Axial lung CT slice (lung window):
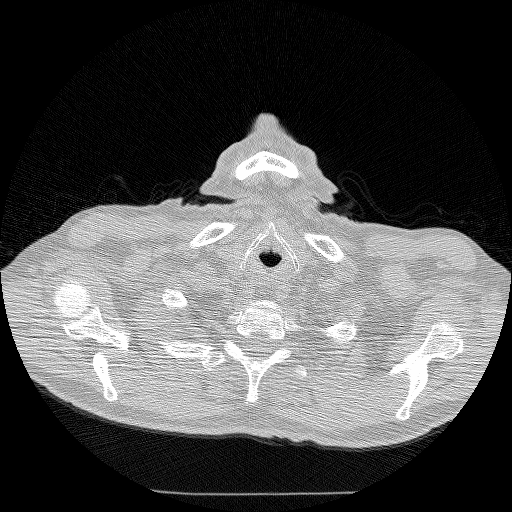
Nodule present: no